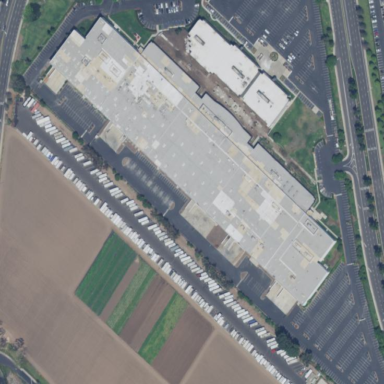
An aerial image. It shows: Commercial building.